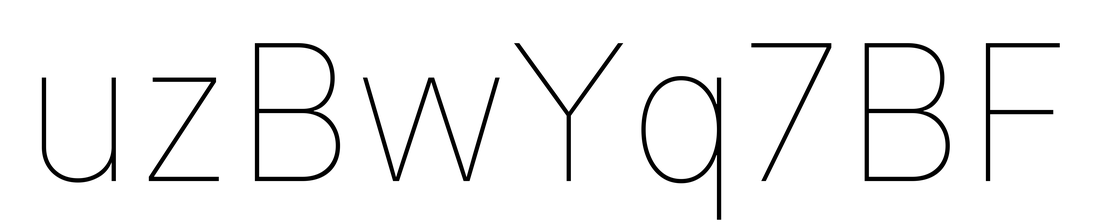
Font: Inter_Thin